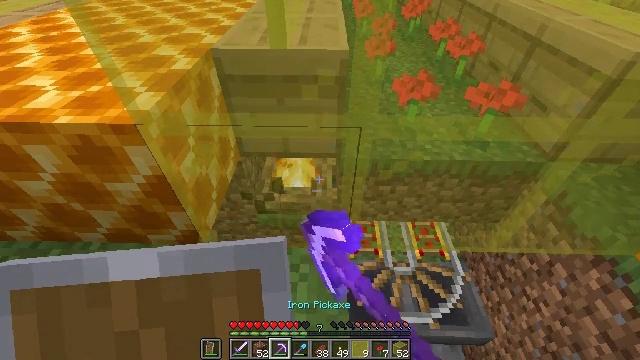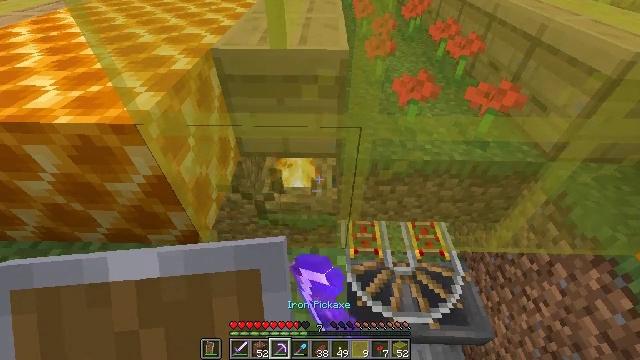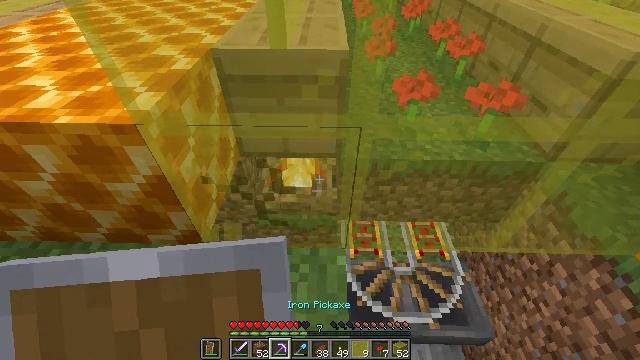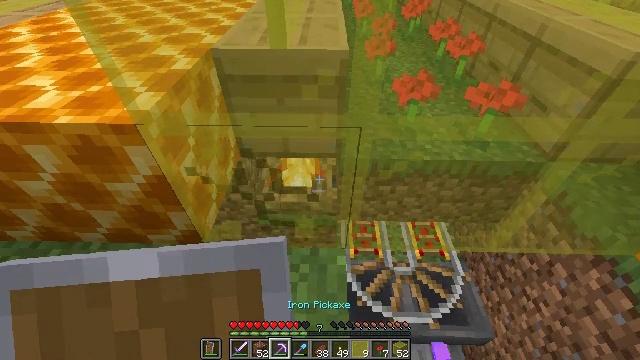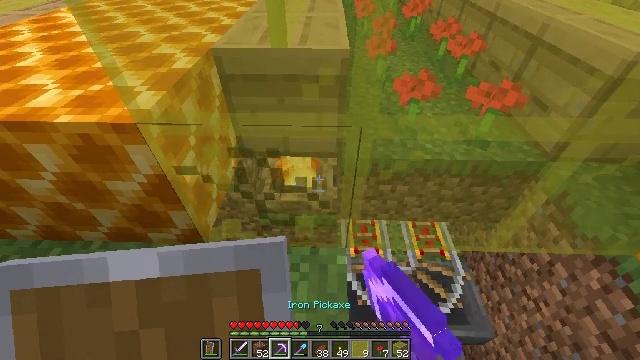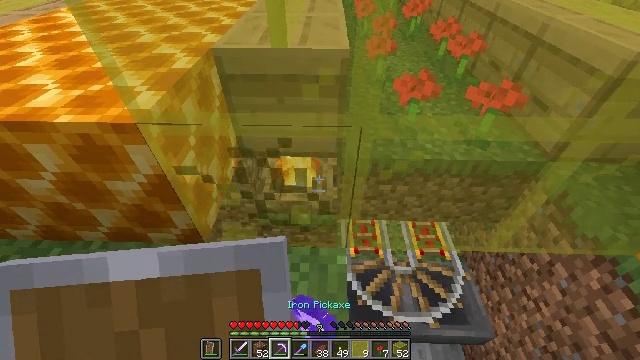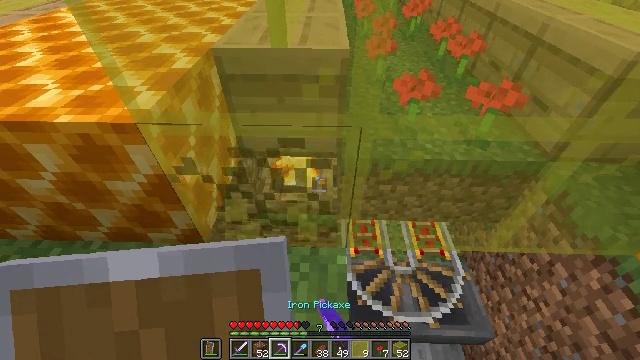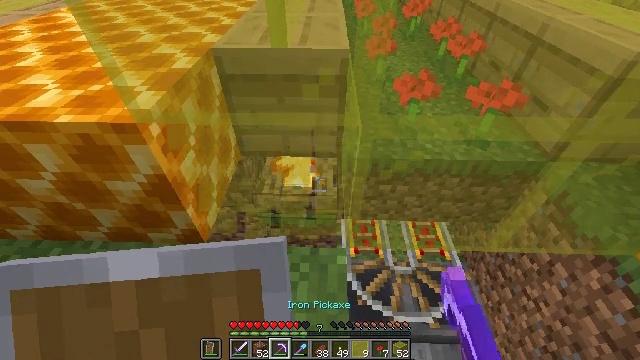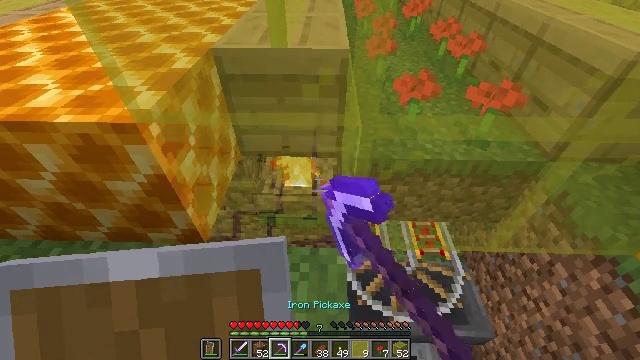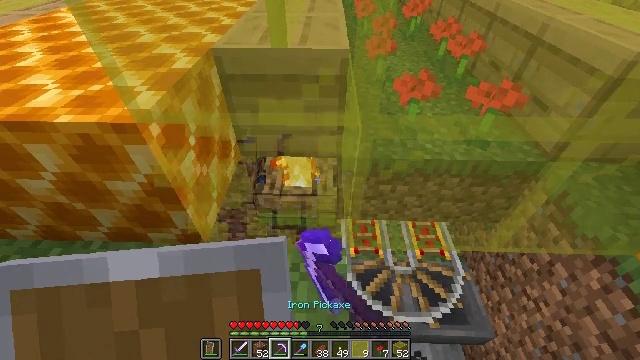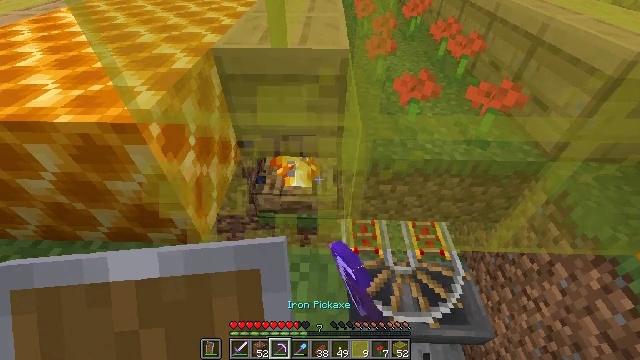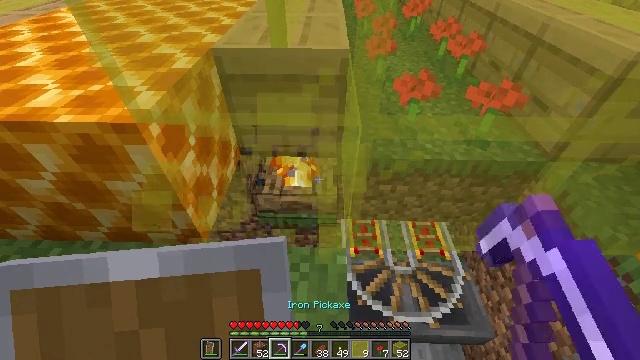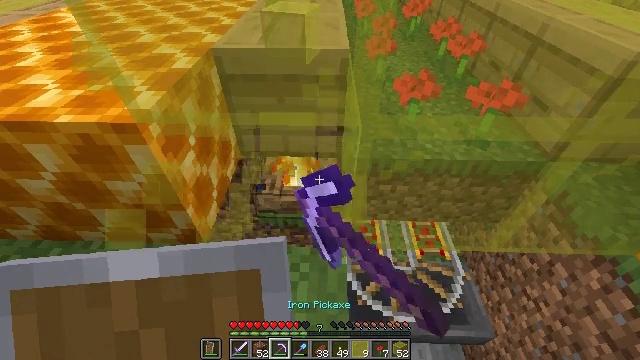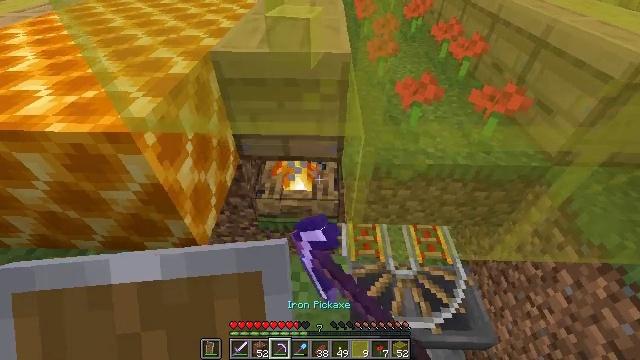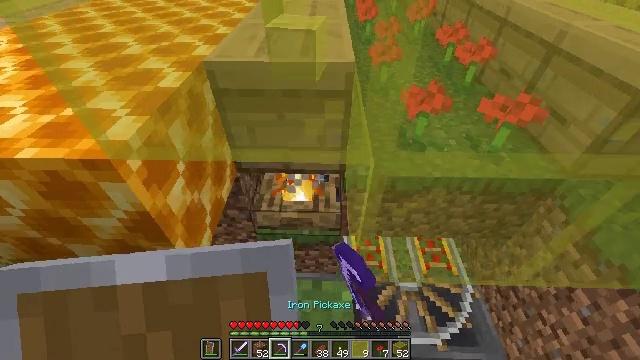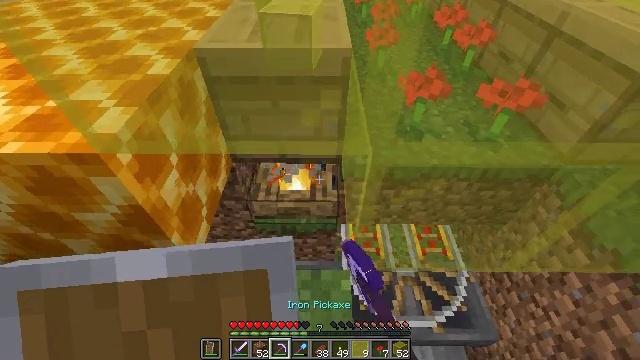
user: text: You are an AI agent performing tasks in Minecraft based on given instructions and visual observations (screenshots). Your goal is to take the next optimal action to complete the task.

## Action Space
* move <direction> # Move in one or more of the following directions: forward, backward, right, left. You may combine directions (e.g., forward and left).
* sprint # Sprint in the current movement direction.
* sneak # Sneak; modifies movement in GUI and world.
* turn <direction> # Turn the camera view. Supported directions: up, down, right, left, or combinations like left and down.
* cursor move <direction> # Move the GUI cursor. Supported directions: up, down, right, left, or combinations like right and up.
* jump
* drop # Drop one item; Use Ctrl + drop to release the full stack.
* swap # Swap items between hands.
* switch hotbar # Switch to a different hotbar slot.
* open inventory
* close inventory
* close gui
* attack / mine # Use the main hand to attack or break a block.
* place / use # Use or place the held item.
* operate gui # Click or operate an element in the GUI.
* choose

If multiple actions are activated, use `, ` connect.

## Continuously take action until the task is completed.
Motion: motion action
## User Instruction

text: Smash the yellow stained glass to add it to your inventory.
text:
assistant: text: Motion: attack / mine
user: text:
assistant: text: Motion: attack / mine
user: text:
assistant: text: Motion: attack / mine
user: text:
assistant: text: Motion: attack / mine
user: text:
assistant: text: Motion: attack / mine
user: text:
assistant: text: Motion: attack / mine
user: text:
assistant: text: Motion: attack / mine
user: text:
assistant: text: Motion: attack / mine
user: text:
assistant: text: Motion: attack / mine
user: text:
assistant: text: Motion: attack / mine
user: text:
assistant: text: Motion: attack / mine
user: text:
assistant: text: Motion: attack / mine
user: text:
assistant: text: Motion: move forward
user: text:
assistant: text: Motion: move forward
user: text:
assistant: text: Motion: move forward, turn right and down
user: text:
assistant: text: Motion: move forward, turn right and down
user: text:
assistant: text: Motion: turn right and down
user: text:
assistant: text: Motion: no_op
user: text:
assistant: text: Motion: no_op
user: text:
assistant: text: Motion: no_op
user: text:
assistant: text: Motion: turn right
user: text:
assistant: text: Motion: turn right
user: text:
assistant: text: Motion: turn right
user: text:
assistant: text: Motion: no_op
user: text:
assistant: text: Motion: no_op
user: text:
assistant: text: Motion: turn right
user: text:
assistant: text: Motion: turn right
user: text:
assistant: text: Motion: turn right
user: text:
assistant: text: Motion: turn right
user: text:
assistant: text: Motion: turn right